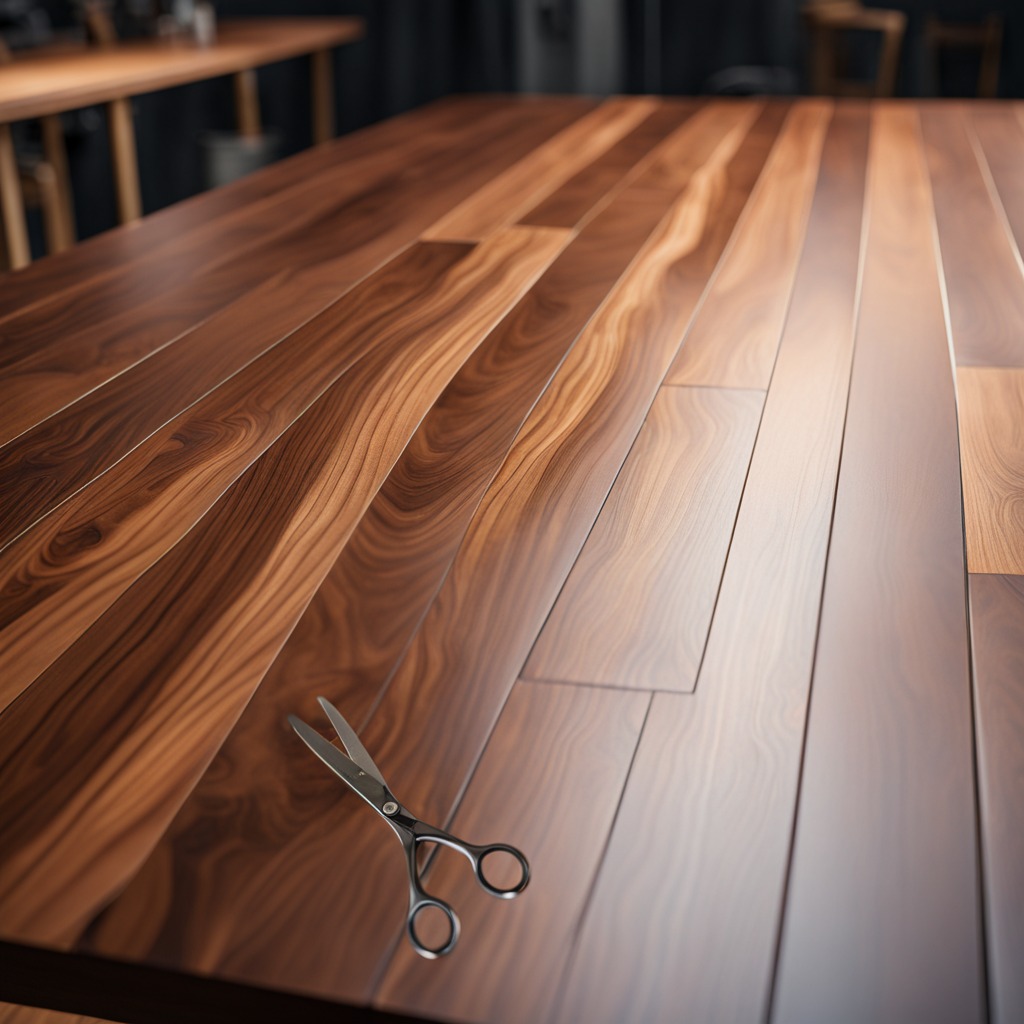
A scissor lying on a wooden table in a carpentry studio.